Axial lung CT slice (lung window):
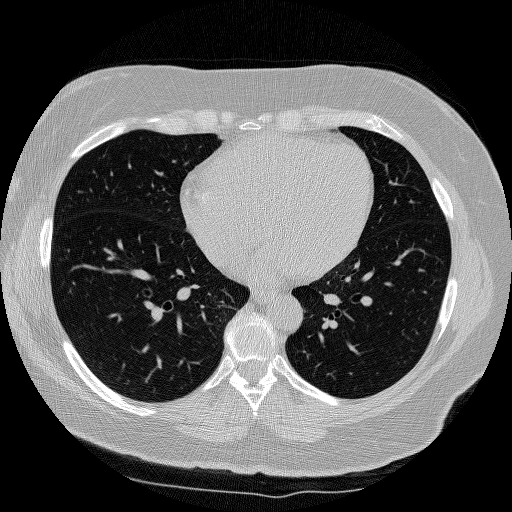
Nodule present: no